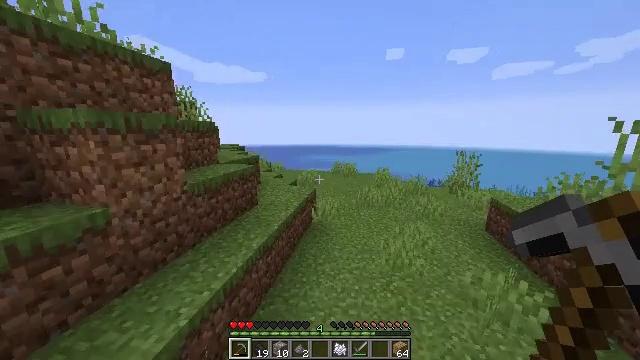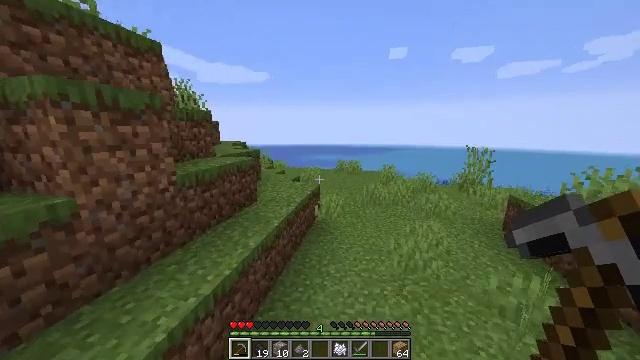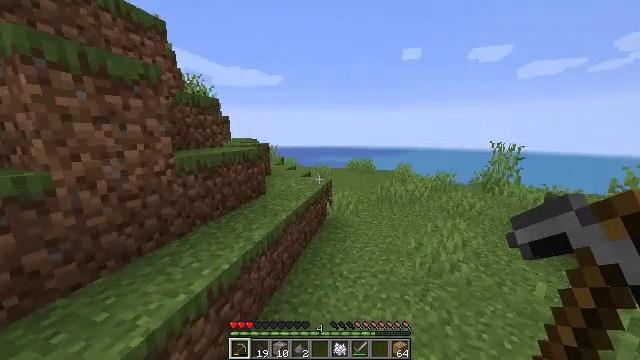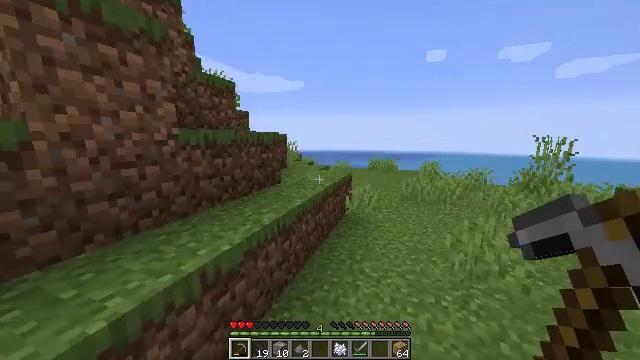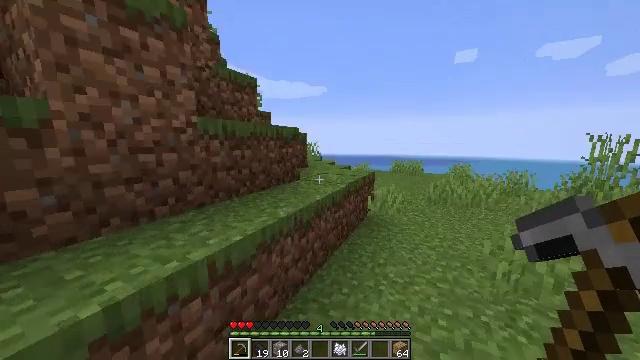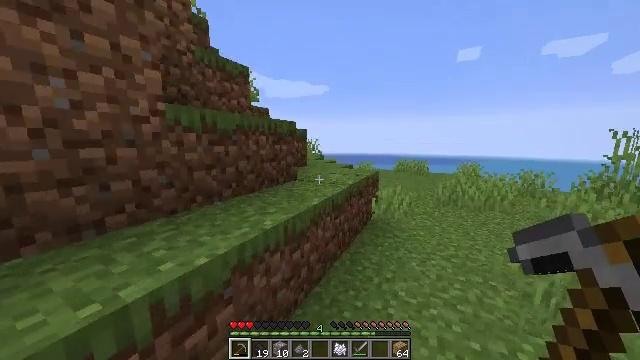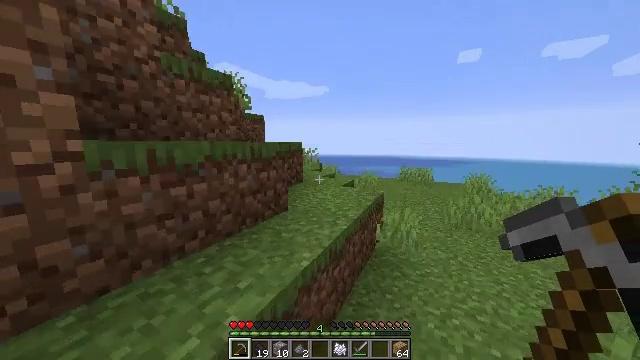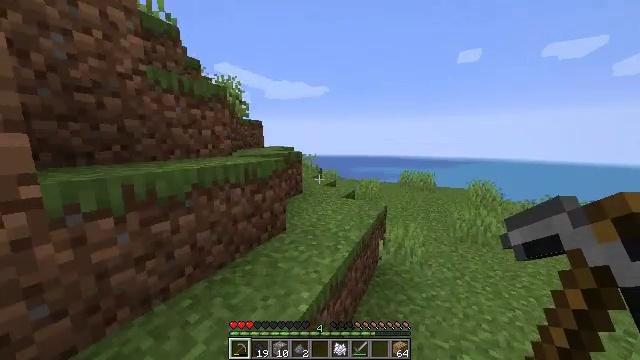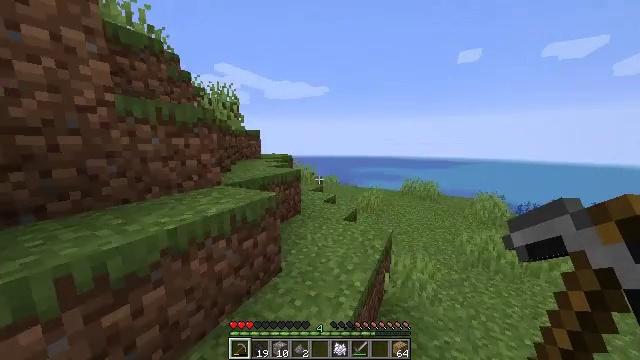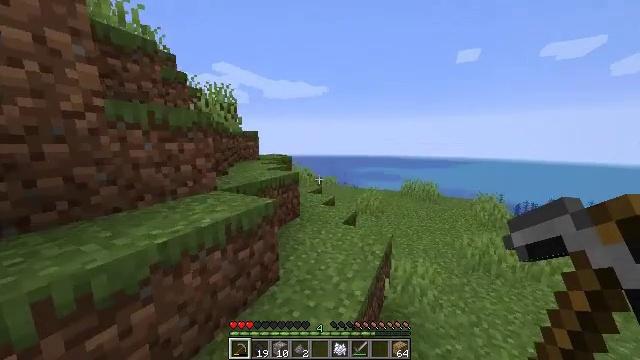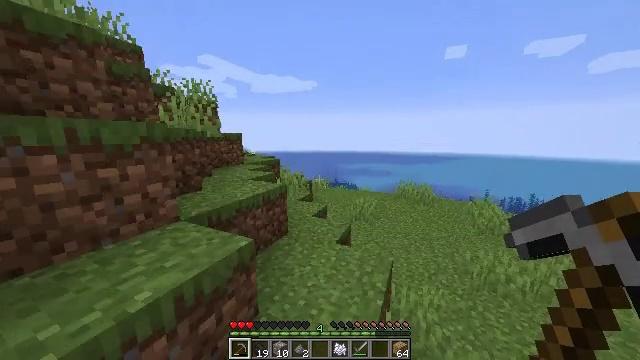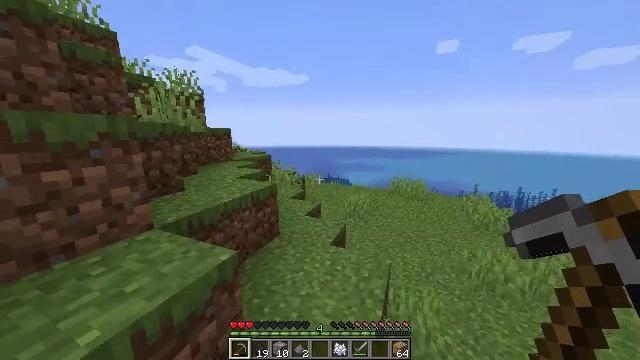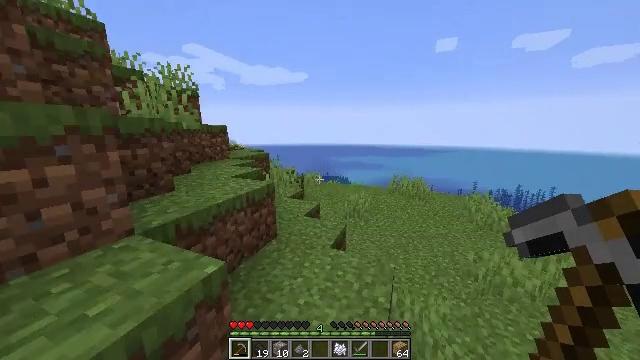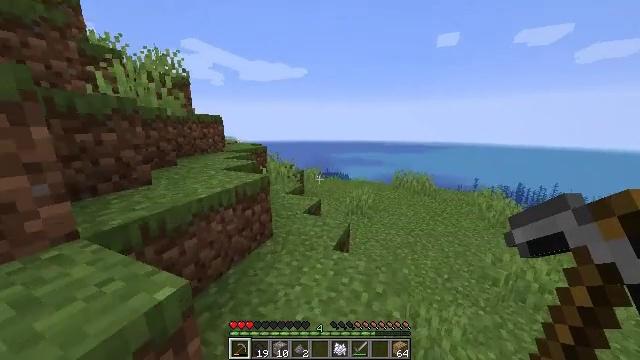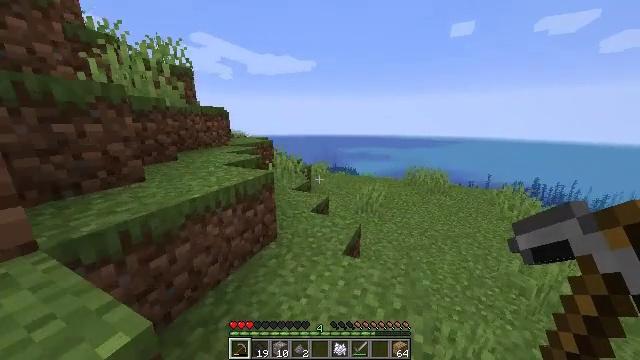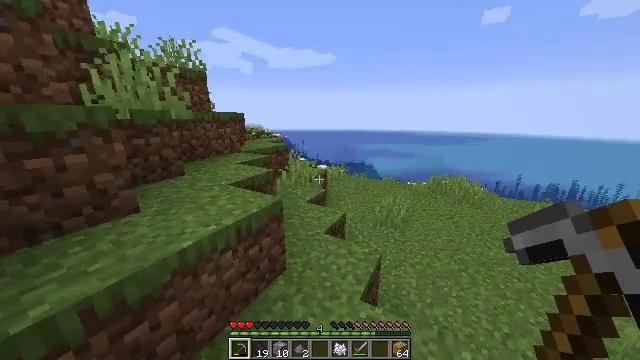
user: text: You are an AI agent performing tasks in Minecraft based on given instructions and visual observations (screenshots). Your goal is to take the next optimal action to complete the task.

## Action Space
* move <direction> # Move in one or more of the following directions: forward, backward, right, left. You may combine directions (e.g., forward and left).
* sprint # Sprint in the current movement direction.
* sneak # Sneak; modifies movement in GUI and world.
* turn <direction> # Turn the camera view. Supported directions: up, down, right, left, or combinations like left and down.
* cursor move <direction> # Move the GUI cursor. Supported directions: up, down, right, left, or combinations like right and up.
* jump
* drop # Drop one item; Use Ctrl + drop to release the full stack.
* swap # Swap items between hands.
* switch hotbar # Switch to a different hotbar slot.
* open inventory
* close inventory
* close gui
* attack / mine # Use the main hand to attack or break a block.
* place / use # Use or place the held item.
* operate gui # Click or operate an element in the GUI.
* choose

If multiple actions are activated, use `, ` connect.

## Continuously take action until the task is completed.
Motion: motion action
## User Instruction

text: Prepare cooked cod using the furnace.
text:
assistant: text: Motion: move forward, sprint
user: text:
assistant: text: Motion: move forward, sprint, turn left
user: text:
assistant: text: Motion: move forward, sprint, turn left and up
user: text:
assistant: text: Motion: move forward, sprint, turn left and up
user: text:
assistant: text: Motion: move forward, sprint
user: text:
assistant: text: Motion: move forward, sprint, jump
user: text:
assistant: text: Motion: move forward, sprint, jump
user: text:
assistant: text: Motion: move forward, sprint, jump
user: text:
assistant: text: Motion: move forward, sprint, jump
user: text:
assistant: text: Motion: move forward, sprint, turn right and down, jump
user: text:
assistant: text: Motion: move forward, sprint, turn right and down
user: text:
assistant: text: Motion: move forward, sprint
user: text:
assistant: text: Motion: move forward, sprint
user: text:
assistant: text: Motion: move forward, sprint, turn left and down, jump
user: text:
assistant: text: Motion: move forward, sprint, turn left and down, jump
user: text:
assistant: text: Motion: move forward, sprint, turn left and down, jump
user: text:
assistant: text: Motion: move forward, sprint, turn left and down, jump
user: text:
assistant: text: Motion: move forward, sprint, jump
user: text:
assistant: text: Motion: move forward, sprint, jump
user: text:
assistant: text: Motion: move forward, sprint
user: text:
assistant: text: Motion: move forward, sprint
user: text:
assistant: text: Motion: move forward, sprint
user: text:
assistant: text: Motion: move forward, sprint, turn right
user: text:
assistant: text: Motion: move forward, sprint
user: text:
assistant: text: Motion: move forward, sprint, jump
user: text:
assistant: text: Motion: move forward, sprint, jump
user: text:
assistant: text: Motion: move forward, sprint, jump
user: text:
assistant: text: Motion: move forward, sprint, jump
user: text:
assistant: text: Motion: move forward, sprint, turn right and down, jump
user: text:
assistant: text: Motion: move forward, sprint, turn right and down, jump